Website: lowes
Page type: payment
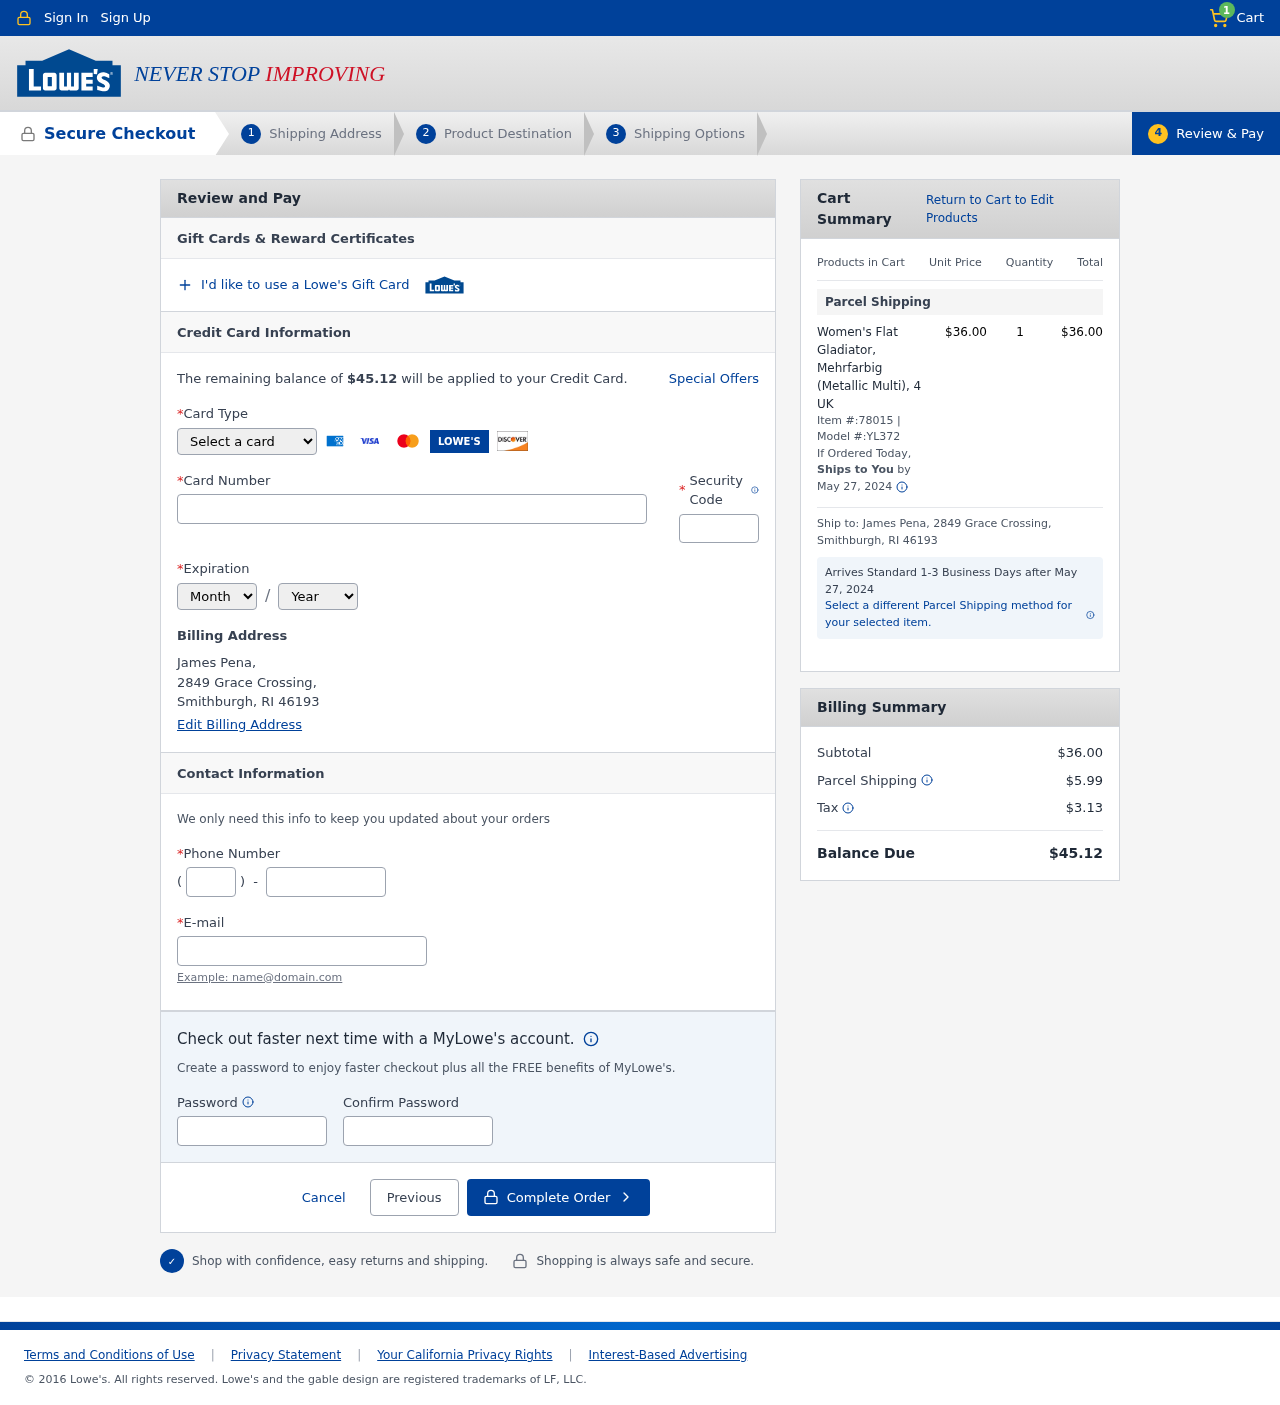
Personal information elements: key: PII_CARD_CVV
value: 255
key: PII_CARD_EXPIRY_MONTH
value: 10
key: PII_CARD_EXPIRY_YEAR
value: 27
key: PII_CARD_NUMBER
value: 4993 5587 7358 8031
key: PII_CARD_TYPE
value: Visa
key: PII_CITY_STATE_ZIP
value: Smithburgh, RI 46193
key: PII_EMAIL
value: jpena@gmail.com
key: PII_FULLNAME
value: James Pena,
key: PII_PHONE
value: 6686594384
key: PII_PHONE_AREA
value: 668
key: PII_STREET
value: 2849 Grace Crossing
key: PII_STREET
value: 2849 Grace Crossing,
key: PII_FULLNAME2
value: James Pena
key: PII_CITY
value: Smithburgh
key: PII_STATE_ABBR
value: RI
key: PII_POSTCODE
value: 46193
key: PII_POSTCODE_FULL
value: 46193
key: PII_CITY_STATE
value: Smithburgh, RI
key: PII_POSTCODE_NUMERIC
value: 46193
Product elements: key: PRODUCT1_NAME
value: Women's Flat Gladiator, Mehrfarbig (Metallic Multi), 4 UK
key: PRODUCT1_PRICE
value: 36
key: PRODUCT1_QUANTITY
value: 1
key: PRODUCT1_ITEM
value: Item #:78015
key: PRODUCT1_MODEL
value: Model #:YL372
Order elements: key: ORDER_NUM_ITEMS
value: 1
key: ORDER_TOTAL
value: $45.12
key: ORDER_SHIPPING_DATE
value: May 27, 2024
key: ORDER_SUBTOTAL
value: $36.00
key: ORDER_SHIPPING_DATE2
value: May 27, 2024
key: ORDER_SHIPPING_COST
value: $5.99
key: ORDER_TAX
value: $3.13